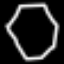
Label: octagon